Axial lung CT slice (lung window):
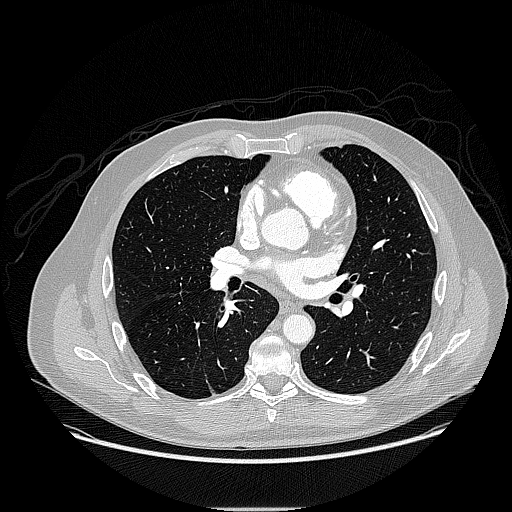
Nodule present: no